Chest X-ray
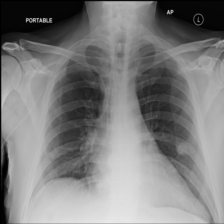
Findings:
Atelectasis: negative
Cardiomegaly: negative
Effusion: negative
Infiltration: negative
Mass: positive
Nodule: positive
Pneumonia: negative
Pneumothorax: negative
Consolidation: negative
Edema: negative
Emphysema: negative
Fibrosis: negative
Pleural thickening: negative
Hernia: negative